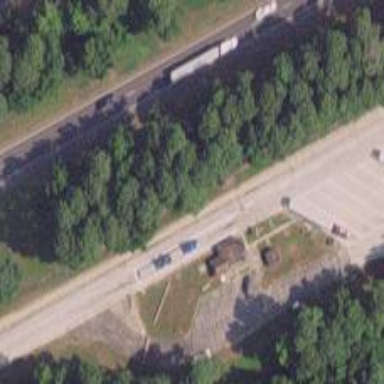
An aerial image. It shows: Weighbridge facility.